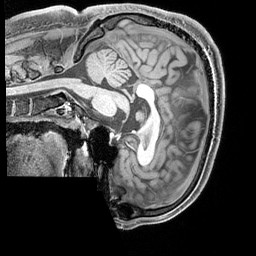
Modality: T1w
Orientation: sagittal
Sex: male
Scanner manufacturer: siemens
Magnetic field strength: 3 T
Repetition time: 2.3 s
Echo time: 0.00226 s